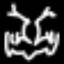
Label: frog